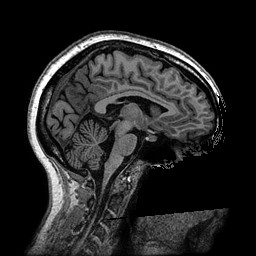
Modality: T1w
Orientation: sagittal
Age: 27
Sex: female